Aerial crown-view tile of a tropical tree (Barro Colorado Island, Panama), acquired 20240918:
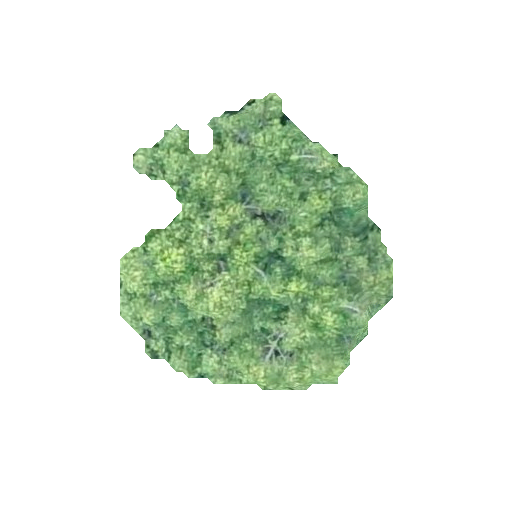
Species: Guatteria lucens
GBIF accepted scientific name: Guatteria lucens
Crown area: 87.504 m²